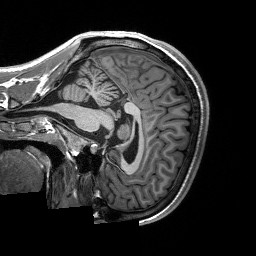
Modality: T1w
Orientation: sagittal
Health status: ill
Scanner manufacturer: siemens
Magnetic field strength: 3 T
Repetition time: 2.3 s
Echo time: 0.00226 s